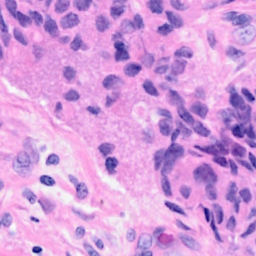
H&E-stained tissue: Breast